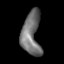
Tissue: lung
Cell type: Epithelial cells
Senescence score: 0.2338
Nuclear area (px): 787
Mean DAPI intensity: 113.771